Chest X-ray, AP view. Patient: 49 years old, sex M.
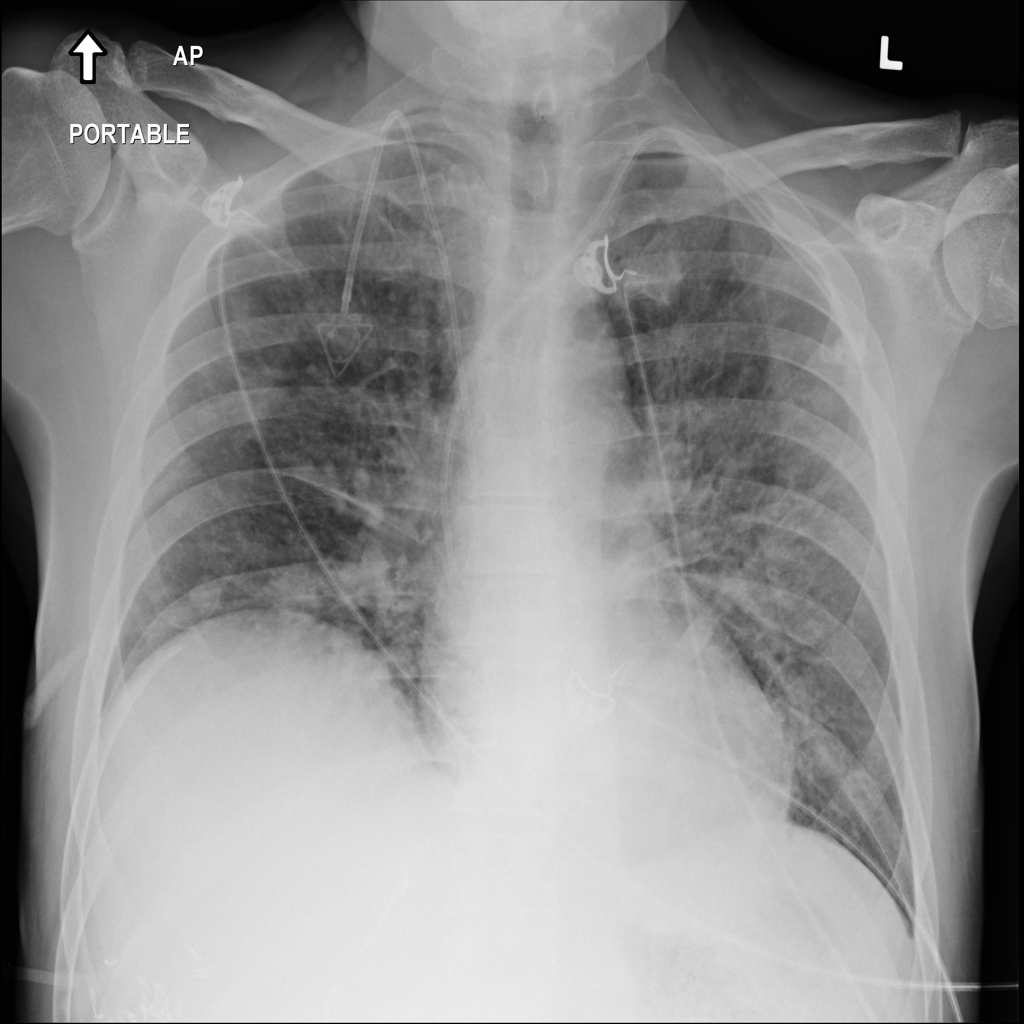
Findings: Nodule